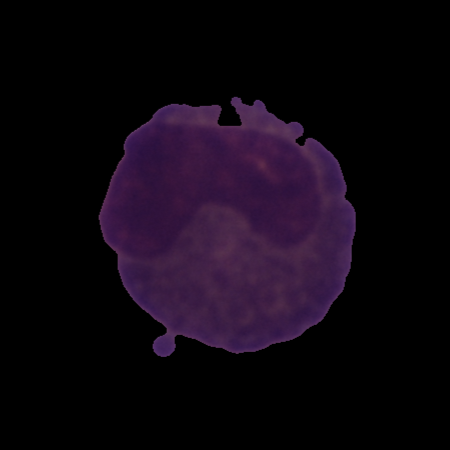
Label: cancer